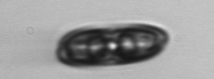
Label: Ephemera